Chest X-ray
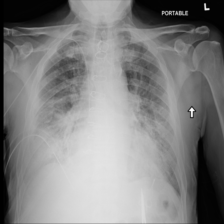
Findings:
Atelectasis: negative
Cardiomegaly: negative
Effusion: negative
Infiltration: positive
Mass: negative
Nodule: negative
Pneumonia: negative
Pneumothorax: negative
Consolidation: negative
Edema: negative
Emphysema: negative
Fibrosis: negative
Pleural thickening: negative
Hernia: negative